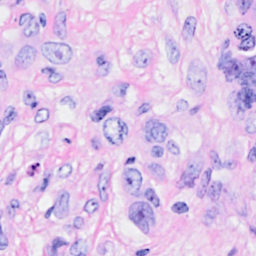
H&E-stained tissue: Breast